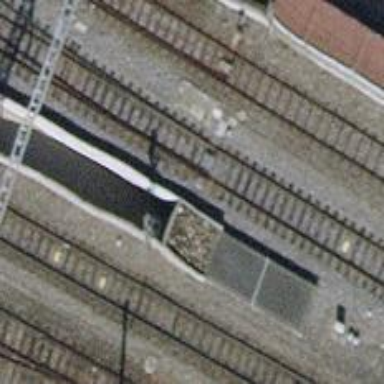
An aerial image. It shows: Railway switch.